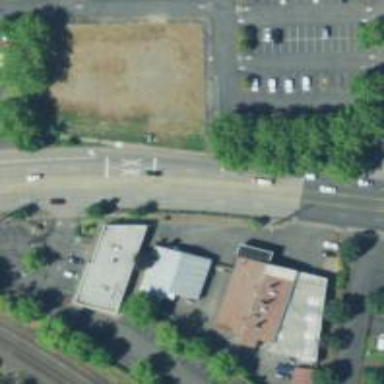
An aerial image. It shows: Primary highway with separate sidewalk.